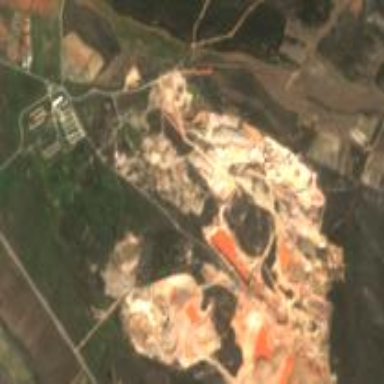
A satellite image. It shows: Quarry site with resources of stone and gravel.